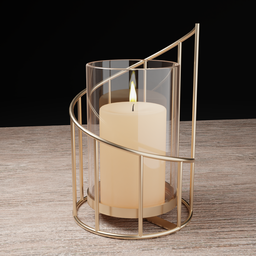
Label: lighting